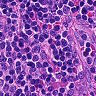
Metastatic tissue present: no